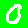
Digit: 0